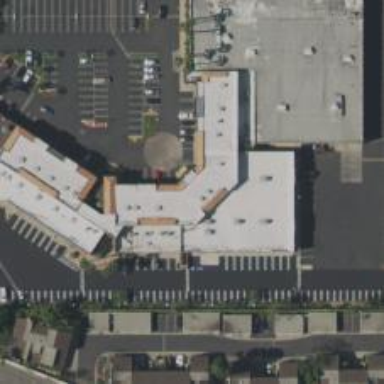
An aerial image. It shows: Fitness center located in leisure land.